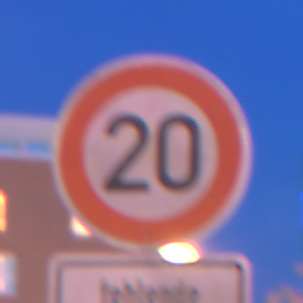
Verkehrszeichen: Geschwindigkeit20
Zusatzzeichen unten: HinweiseAufGefahrenDurchVerbaleAngabe7
Umgebung: Outdoor, Urban
Tageszeit: Night
Wetter: PartlyCloudy
Licht: Artificial
Jahreszeit: NotSpecified
Kontrast: HighContrast